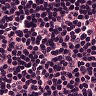
Metastatic tissue present: no